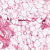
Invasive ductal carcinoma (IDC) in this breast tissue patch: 0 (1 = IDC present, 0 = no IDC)